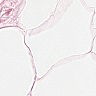
Metastatic tissue present: no